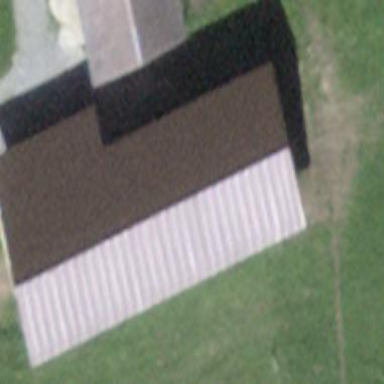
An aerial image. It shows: Barn.